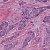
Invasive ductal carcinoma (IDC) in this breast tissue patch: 1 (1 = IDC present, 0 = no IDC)